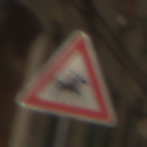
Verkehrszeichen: ReiterLinks
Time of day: Midday
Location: Outdoor (Urban)
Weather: Clear
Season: NotSpecified
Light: Natural